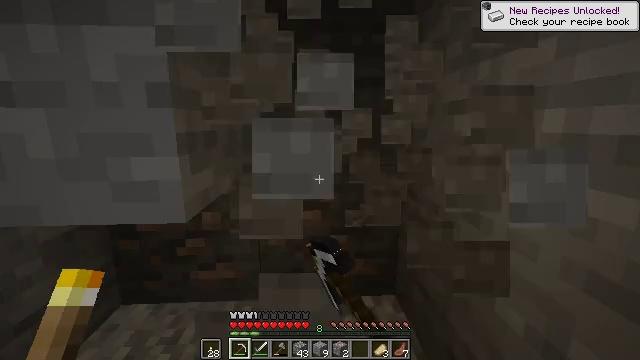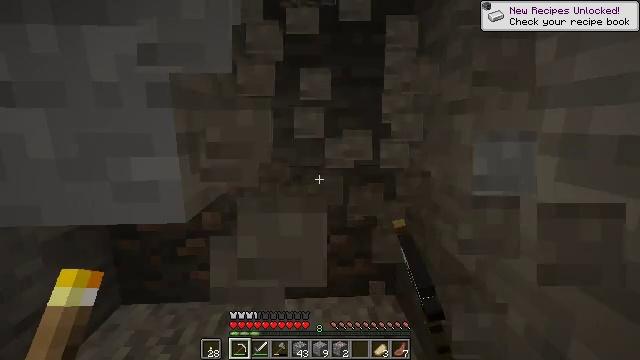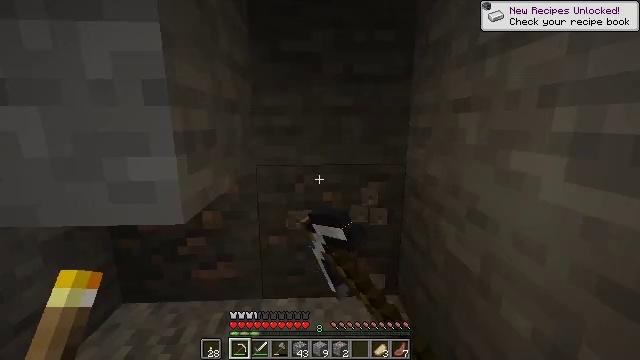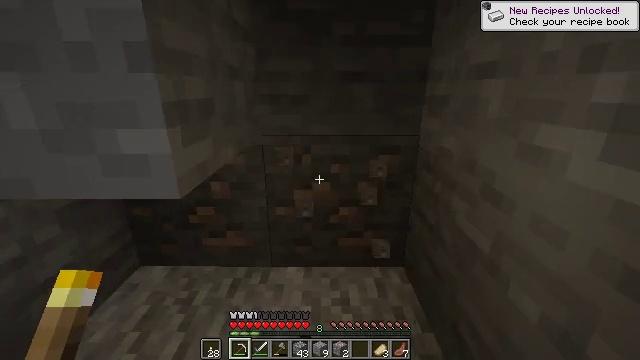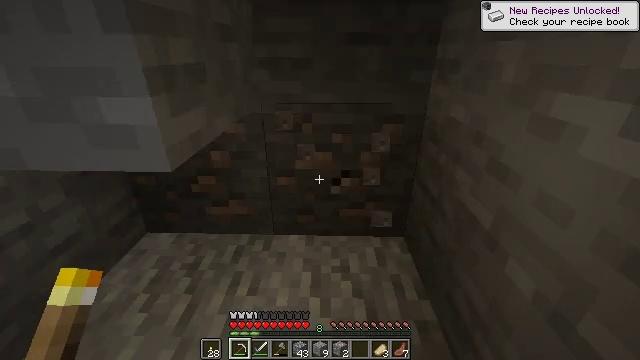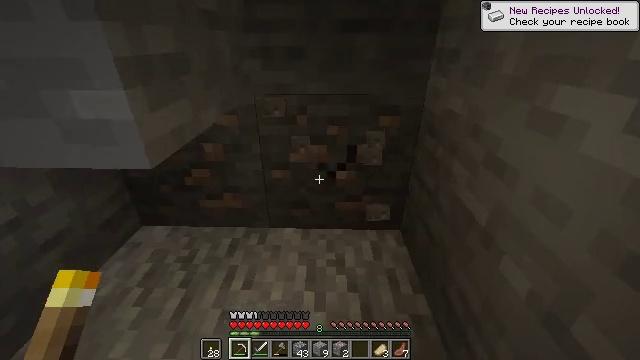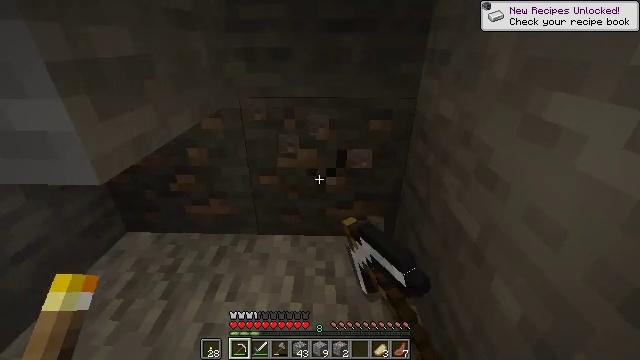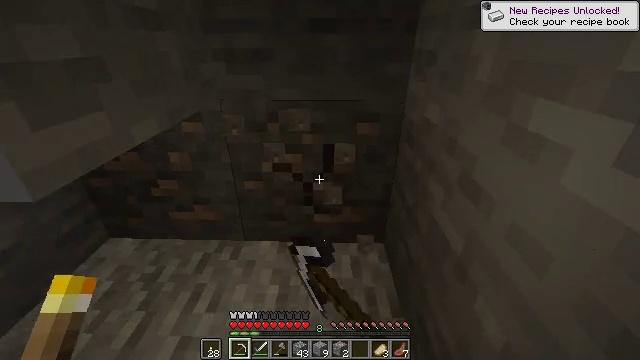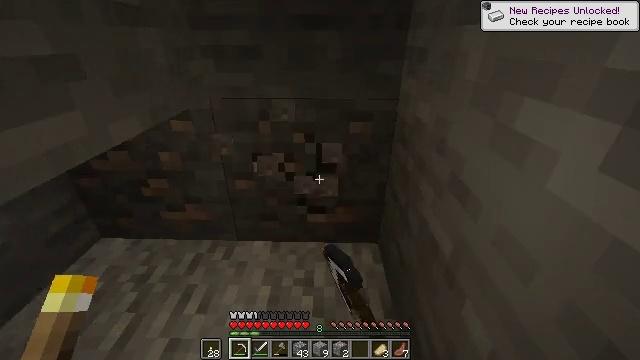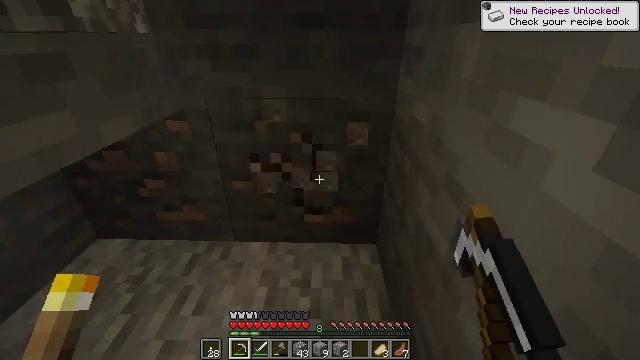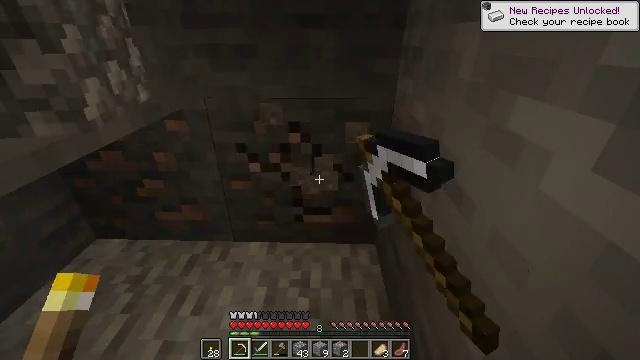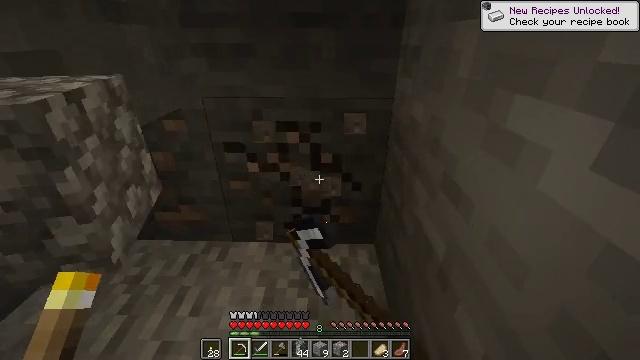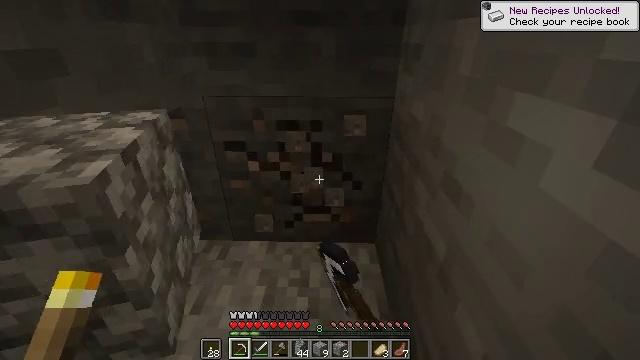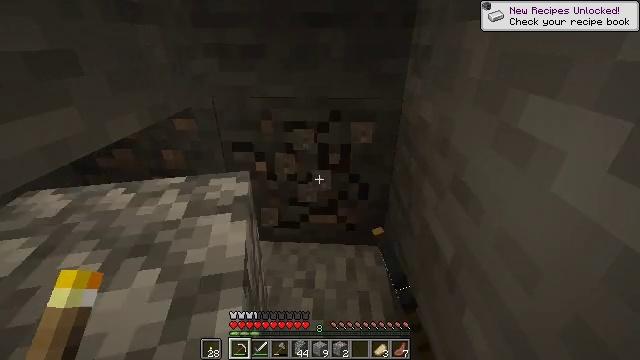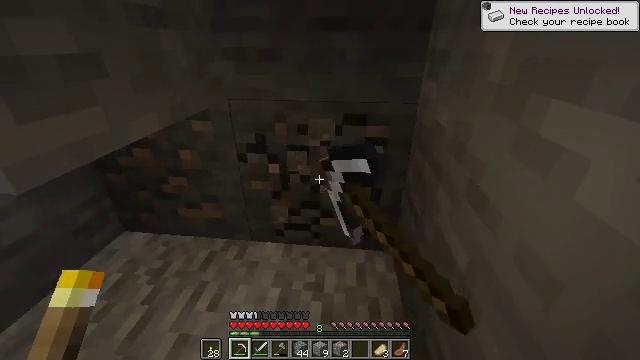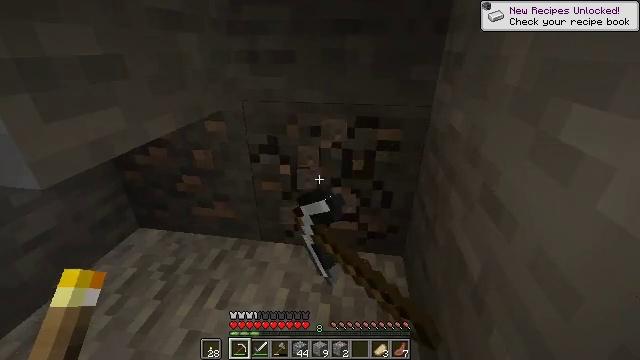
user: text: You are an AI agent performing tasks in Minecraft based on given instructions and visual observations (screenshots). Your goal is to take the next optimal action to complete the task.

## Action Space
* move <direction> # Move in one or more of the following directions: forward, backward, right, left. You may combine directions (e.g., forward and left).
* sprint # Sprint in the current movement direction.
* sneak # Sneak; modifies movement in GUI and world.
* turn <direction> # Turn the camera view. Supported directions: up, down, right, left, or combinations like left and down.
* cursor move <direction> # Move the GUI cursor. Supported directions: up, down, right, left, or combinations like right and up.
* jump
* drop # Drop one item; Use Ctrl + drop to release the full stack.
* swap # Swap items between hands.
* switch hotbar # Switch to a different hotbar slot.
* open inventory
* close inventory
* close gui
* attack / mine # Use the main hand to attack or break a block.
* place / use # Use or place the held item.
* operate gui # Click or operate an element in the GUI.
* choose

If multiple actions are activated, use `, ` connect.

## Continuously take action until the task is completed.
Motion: motion action
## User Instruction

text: Find iron ore and break it.
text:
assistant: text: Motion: sneak, attack / mine
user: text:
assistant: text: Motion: move forward, sneak, attack / mine
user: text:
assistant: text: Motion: move forward and move right, sneak, turn left and down, attack / mine
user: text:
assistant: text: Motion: move forward and move right, sneak, turn left and down, attack / mine
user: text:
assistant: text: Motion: move forward and move right, sneak, turn down, attack / mine
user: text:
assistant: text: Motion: move forward and move right, sneak, attack / mine
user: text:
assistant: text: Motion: move right, sneak, attack / mine
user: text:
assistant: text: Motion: sneak, attack / mine
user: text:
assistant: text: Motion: sneak, attack / mine
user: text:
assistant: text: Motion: sneak, attack / mine
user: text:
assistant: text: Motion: sneak, attack / mine
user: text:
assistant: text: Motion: sneak, attack / mine
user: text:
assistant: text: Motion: sneak, turn left, attack / mine
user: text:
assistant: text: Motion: sneak, turn left, attack / mine
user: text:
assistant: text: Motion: sneak, turn left, attack / mine
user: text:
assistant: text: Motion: sneak, attack / mine
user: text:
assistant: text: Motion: sneak, attack / mine
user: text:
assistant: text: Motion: sneak, attack / mine
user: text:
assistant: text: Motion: move forward, sneak, turn left, attack / mine
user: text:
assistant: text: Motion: move forward and move right, sneak, turn left, attack / mine
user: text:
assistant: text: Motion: move forward and move right, sneak, turn left, attack / mine
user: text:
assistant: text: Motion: move forward and move right, sneak, turn left, attack / mine
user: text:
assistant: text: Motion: move forward and move right, sneak, turn left, attack / mine
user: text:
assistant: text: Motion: move right, sneak, turn left, attack / mine
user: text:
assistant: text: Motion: sneak, attack / mine
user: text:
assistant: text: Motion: sneak, attack / mine
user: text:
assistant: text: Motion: sneak, attack / mine
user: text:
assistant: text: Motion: sneak, attack / mine
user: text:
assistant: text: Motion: sneak, attack / mine
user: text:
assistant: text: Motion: sneak, attack / mine